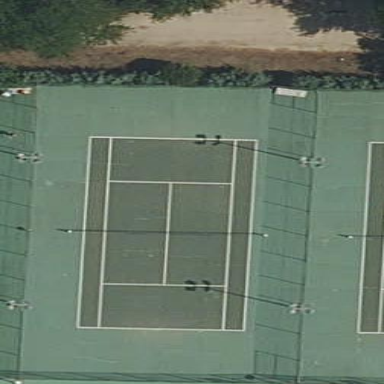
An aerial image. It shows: Asphalt tennis court.